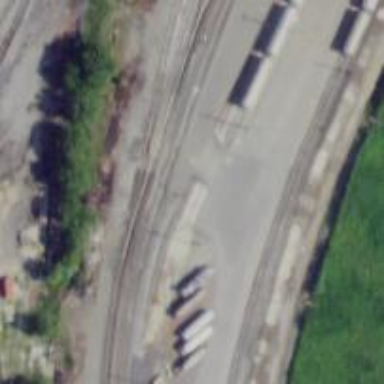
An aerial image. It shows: Railway level crossing.